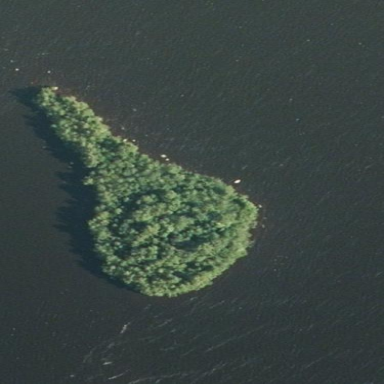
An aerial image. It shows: Islet covered with woodland.